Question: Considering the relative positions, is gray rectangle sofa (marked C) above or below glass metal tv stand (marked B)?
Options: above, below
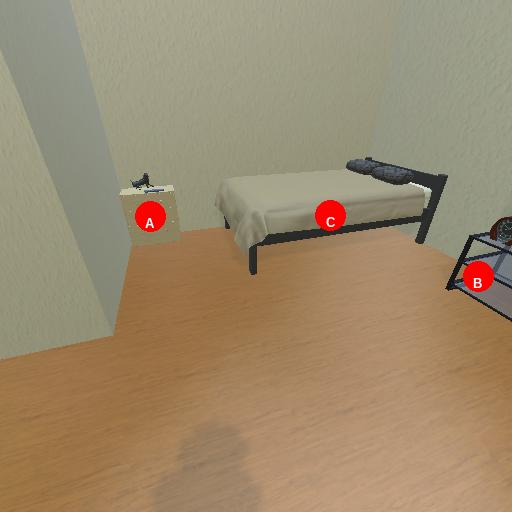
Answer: above